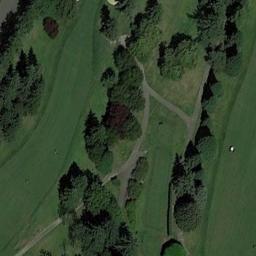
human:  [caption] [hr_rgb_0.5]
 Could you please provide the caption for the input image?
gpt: Many trees are near the golf course .

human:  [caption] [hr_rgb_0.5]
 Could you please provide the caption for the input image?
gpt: There are four rows of red houses and two lakes .

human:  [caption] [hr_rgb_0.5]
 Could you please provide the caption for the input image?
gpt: There are several paths and many trees on a large green lawn on the golf course .

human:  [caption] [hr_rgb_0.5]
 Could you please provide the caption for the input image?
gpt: The golf course has some fairways, Roads and barrier trees and some barrier trees are on both sides of the fairways .

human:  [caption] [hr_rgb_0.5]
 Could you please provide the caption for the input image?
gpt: There are many green trees near the paths on the golf course .